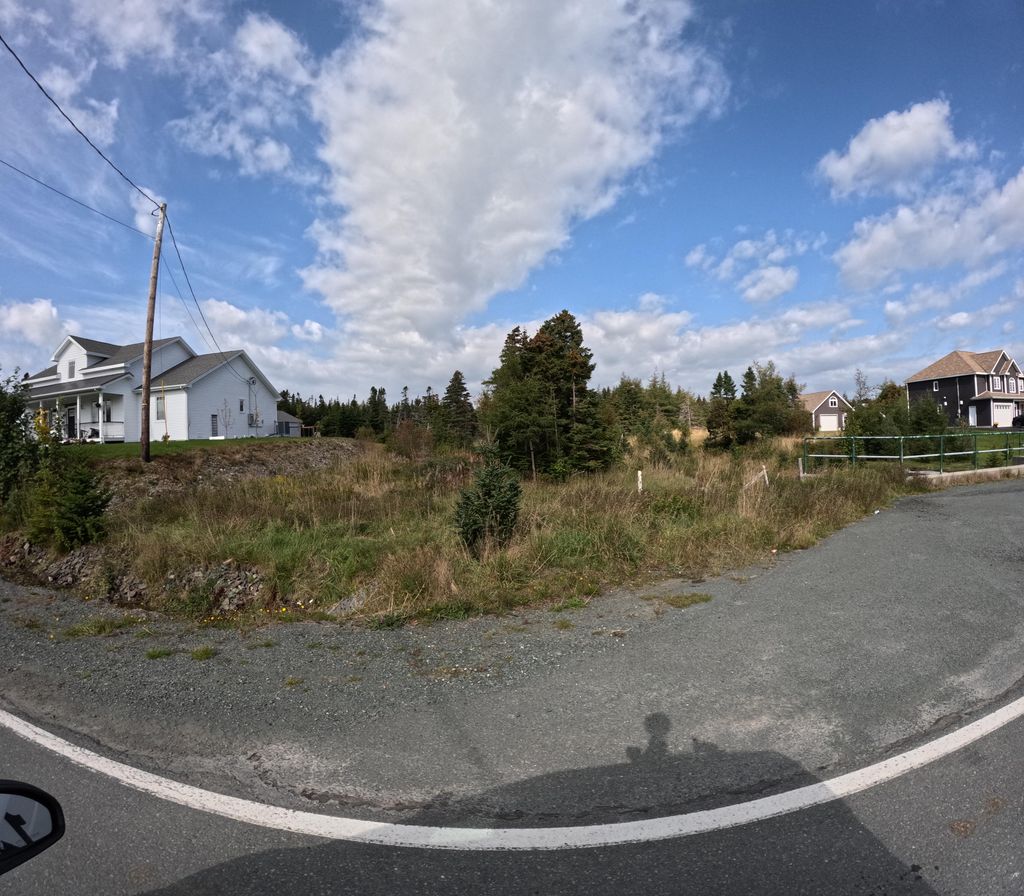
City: st_johns